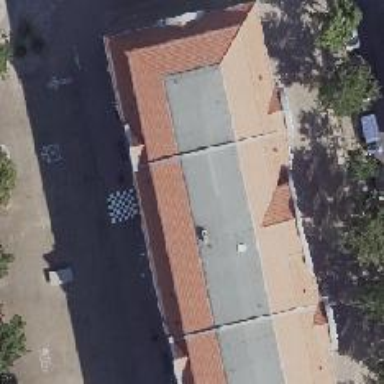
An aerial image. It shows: School building with distinctive mansard roof.